Question: One specific problem that I am targeting today is matching of debit and credit amounts in an Excel sheet where we do not have a common criteria or lookup values. What we have is only numbers.
I tried to do it in a lot of ways but failed. If I have a '10' and a '-5,-3,-2' as a credit then I have to match it manually. Is there any way that the cells which are becoming zero automatically get highlighted? Are there any better ways to do it?

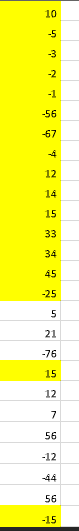
Answer: One method is by using Solver
'''
* Put your data in A1:A12
* In B13, put a formula =SUMPRODUCT(A1:A12,B1:B12)
* Set up solver so that B1:12 must be binary (ie 1 or 0)
* In B14 put a "target" score, 100 in your example
* in B15 put =ABS(B13-B14)
* Set solver to look for the minimum value in B15 (to either give you an exact solution with no difference, or closest solution with smallest possible difference)
In this case the simplest solution is setting 100 to "on" (ie 1), all other values es "off" (0)
Screenshot for xl2003 for solving for 367 below (as this is more complex than 100)
'''
<URL>